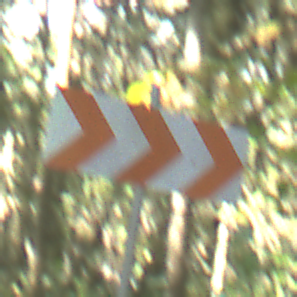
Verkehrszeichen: RichtungstafelnInKurvenGrossLinks
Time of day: Midday
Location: Outdoor (Nature)
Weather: Clear
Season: NotSpecified
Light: Natural